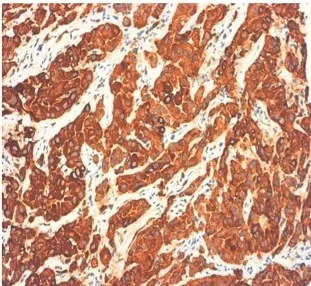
Legend: (A) Keratin AE1AE3.
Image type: pathology (immunostaining)